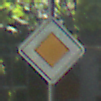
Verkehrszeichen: Vorfahrtsstrasse
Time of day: Midday
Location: Outdoor (Suburban)
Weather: Clear
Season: NotSpecified
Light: Natural